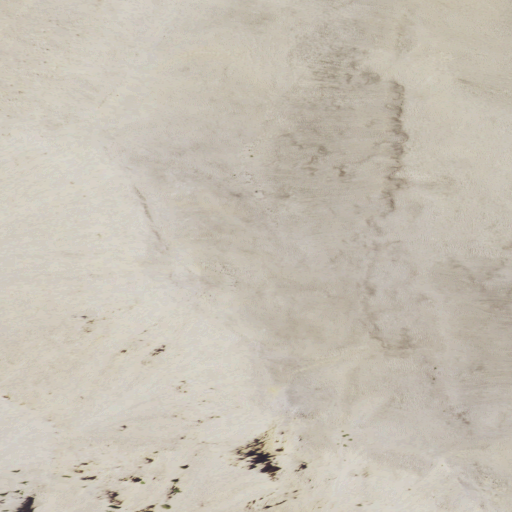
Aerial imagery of mountain in Montana named Old Baldy containing grassland and shrub